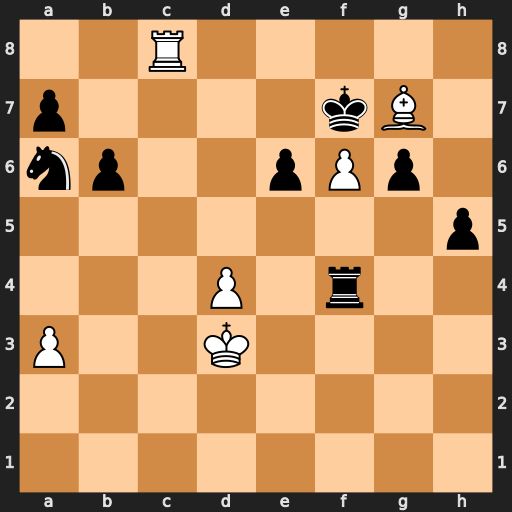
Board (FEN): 2R5/p4kB1/np2pPp1/7p/3P1r2/P2K4/8/8
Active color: w
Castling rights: -
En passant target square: -
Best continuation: Rf8#